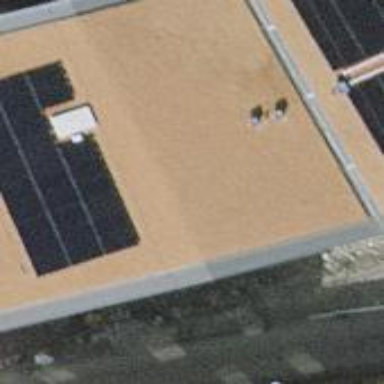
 consisting of solar photovoltaic panels."